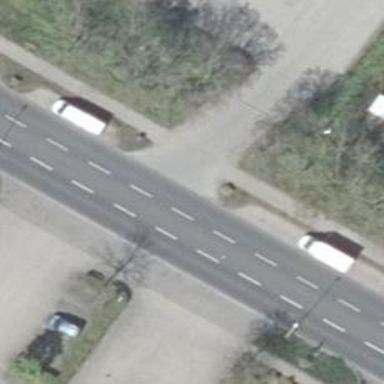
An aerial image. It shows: Tertiary road with asphalt surface.